Interaction volume radius: 10 \u00c5
Interaction volume height: 15 \u00c5
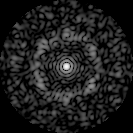
Disorder parameter: 0.8096